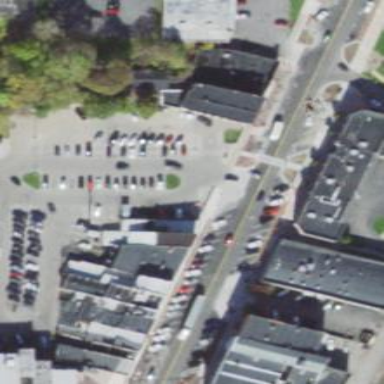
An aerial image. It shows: Marketplace.